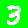
Digit: 3